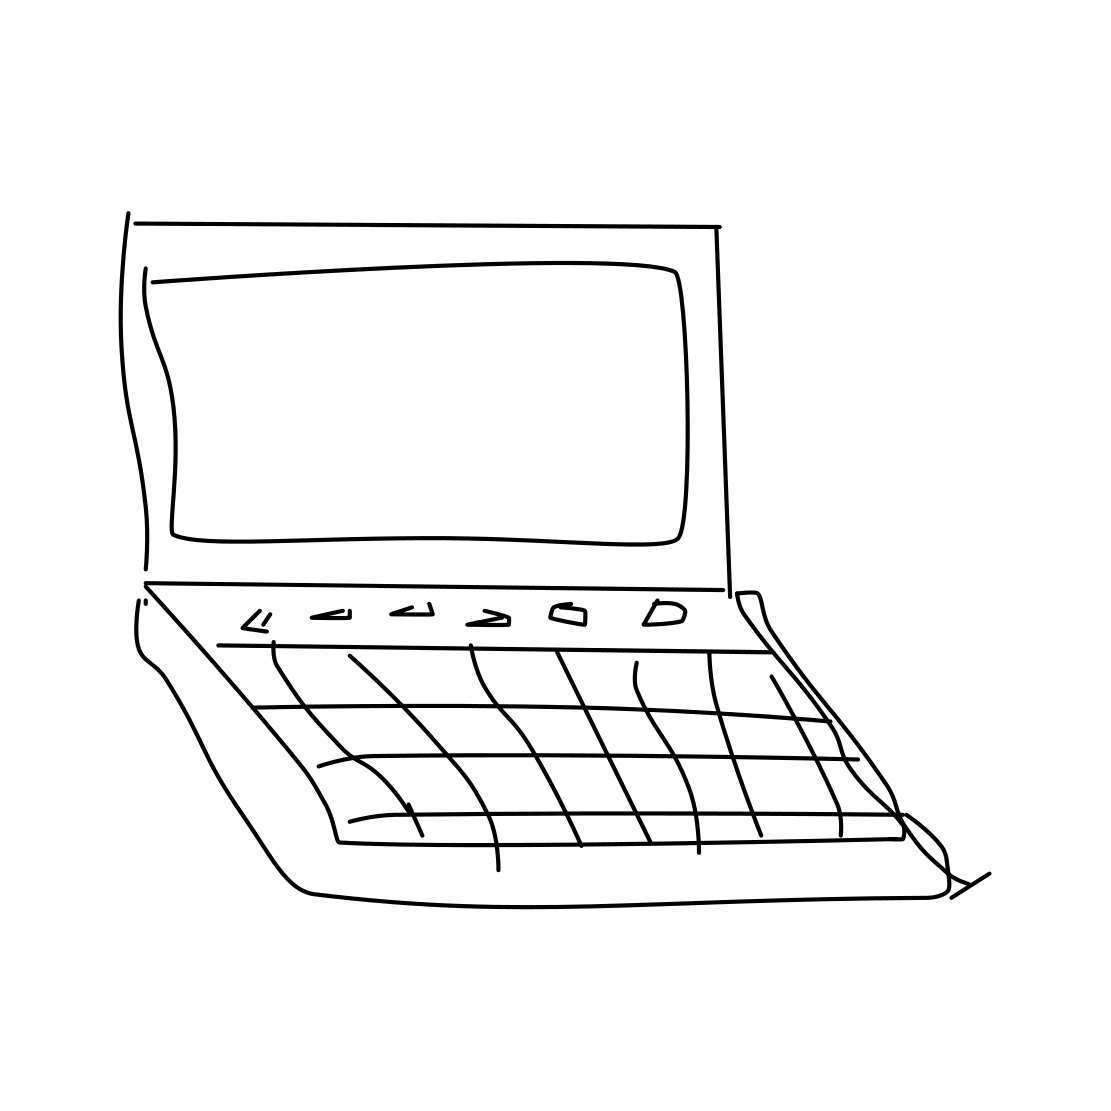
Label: laptop